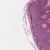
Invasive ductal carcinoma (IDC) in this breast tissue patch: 0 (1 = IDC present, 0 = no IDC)